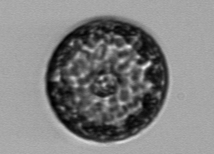
Label: Coscinodiscus